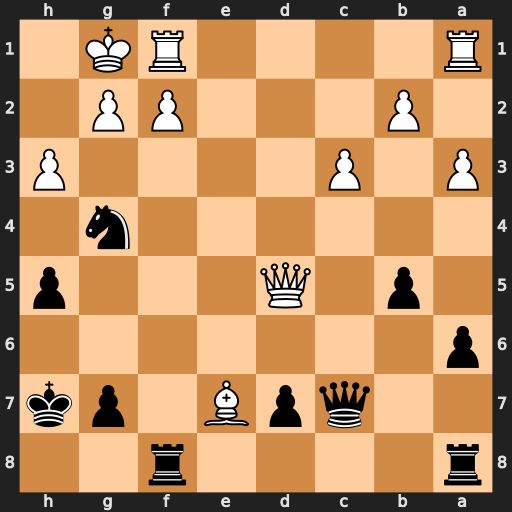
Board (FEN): r4r2/2qpB1pk/p7/1p1Q3p/6n1/P1P4P/1P3PP1/R4RK1
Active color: b
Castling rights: -
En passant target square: -
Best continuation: Qh2#